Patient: sex M, age 35
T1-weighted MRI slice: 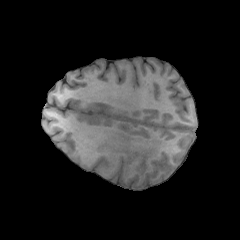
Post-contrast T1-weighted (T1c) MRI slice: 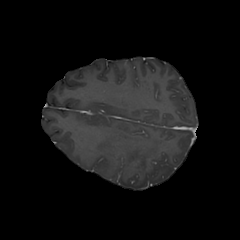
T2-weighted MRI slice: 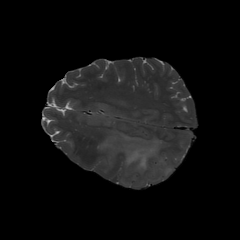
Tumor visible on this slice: yes
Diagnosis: Astrocytoma, IDH-wildtype
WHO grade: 2